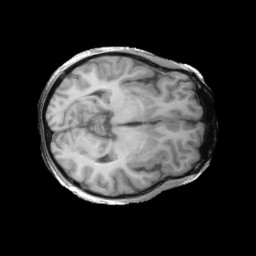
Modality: T1w
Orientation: axial
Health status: ill
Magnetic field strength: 3 T